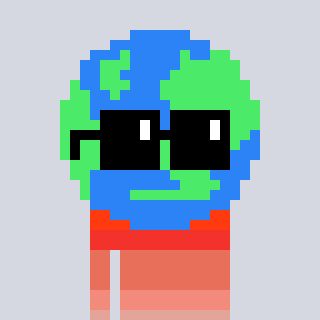
a pixel art character with square black sunglasses, a earth-shaped head and a magenta-colored body on a cool background